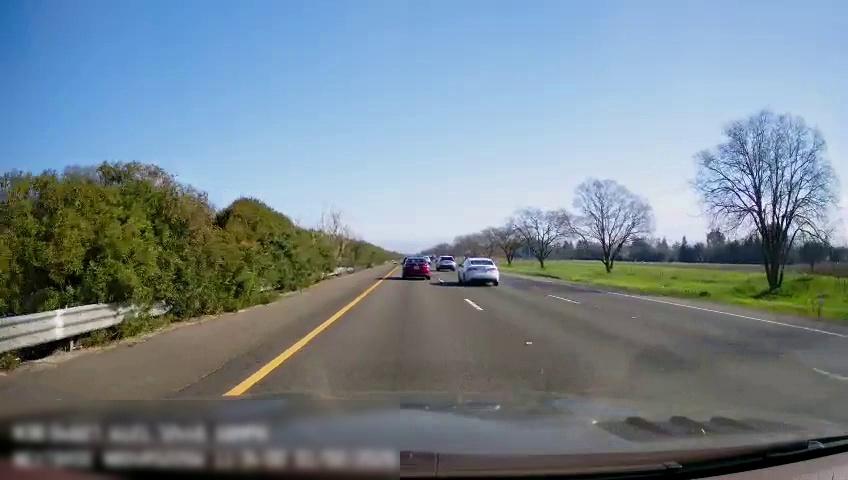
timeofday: Day
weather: Sunny
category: Drivable Space
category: Vehicles | Car
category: Vehicles | Car
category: Vehicles | Car
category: Lanes | Current Lane
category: Lanes | Current Lane
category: Lanes | Alternate Lane
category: Lanes | Alternate Lane